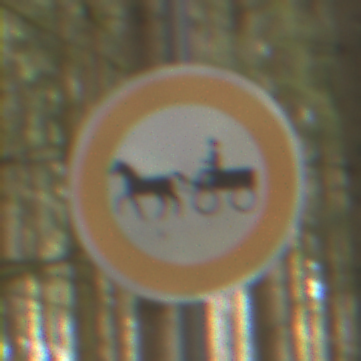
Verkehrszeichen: VerbotGespannfuhrwerke
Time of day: MorningAfternoon
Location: Outdoor (Nature)
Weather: Overcast
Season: Winter
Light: Natural